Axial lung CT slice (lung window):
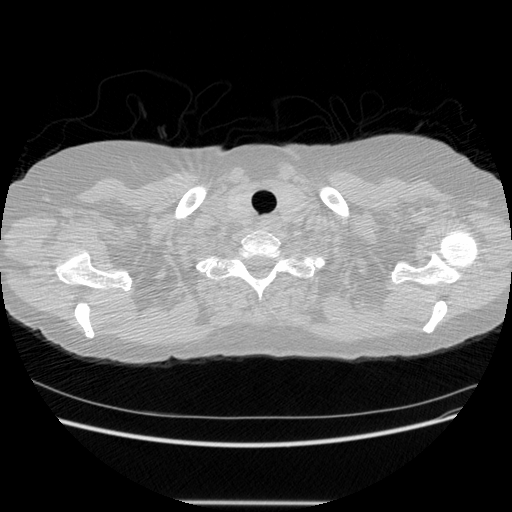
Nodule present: no